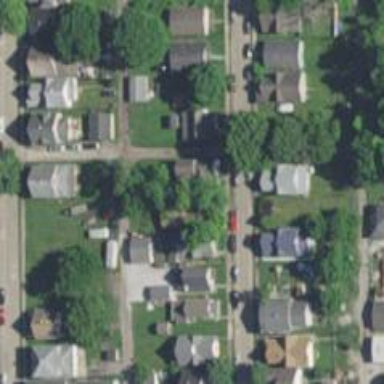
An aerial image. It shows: Alley classified as service road.